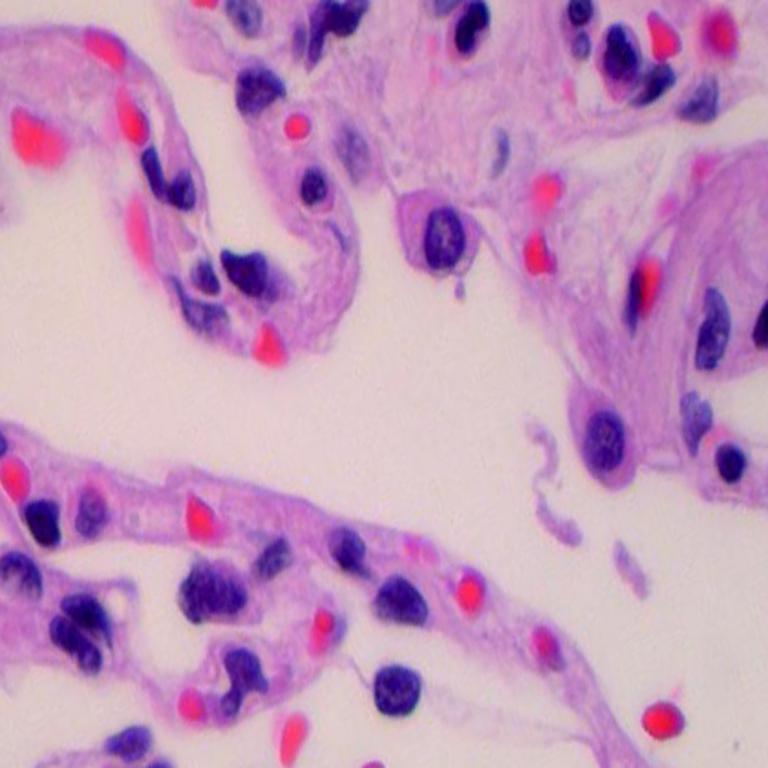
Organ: lung
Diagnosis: benign